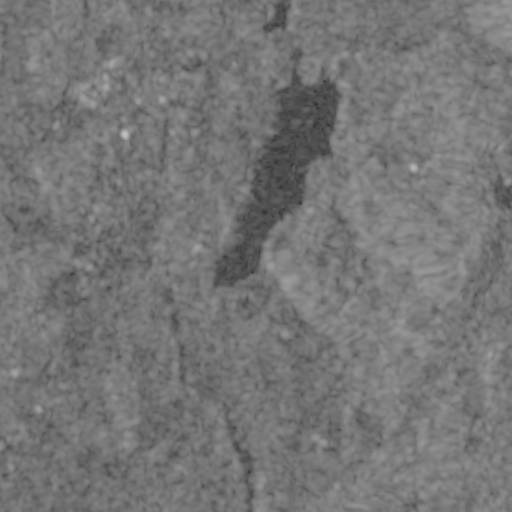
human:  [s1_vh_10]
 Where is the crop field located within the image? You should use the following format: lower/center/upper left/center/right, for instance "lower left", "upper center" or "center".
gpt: The crop field is located in the upper right of the image.
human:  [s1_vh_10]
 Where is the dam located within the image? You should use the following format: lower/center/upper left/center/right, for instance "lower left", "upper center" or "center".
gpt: The dam is located in the upper center of the image.
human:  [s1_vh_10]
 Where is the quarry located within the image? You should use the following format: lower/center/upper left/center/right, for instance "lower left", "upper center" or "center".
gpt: The quarry is located in the upper right of the image.
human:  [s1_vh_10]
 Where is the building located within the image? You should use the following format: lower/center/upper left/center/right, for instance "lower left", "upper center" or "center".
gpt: There is no building in the image.

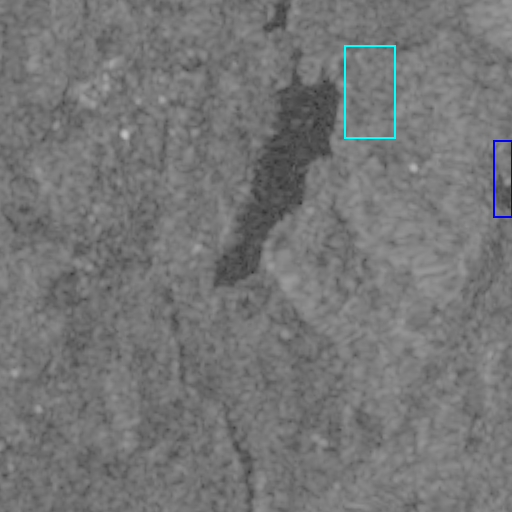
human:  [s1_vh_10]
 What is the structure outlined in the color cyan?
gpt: The structure outlined in cyan is a crop field.
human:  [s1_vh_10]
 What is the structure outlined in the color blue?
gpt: The structure outlined in blue is a quarry.
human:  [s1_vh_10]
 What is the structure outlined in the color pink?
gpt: There is no pink outline.